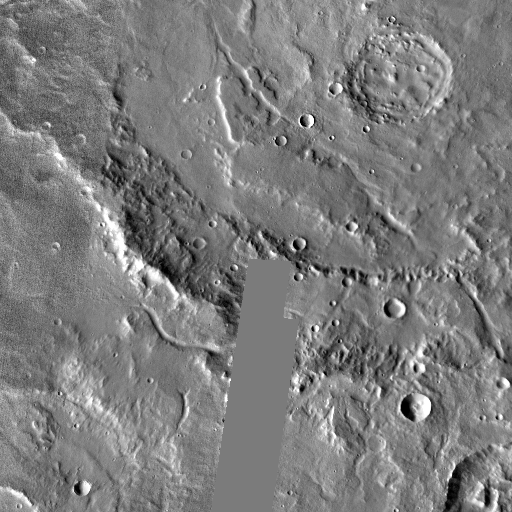
Crater classes present: Background, Other, Buried